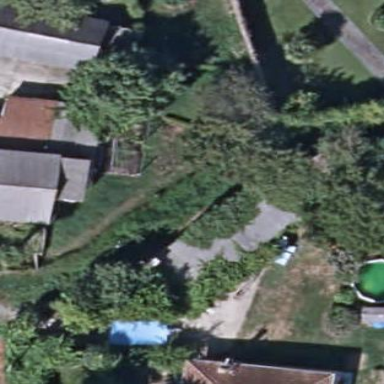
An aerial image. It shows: Shed.